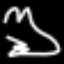
Label: frog